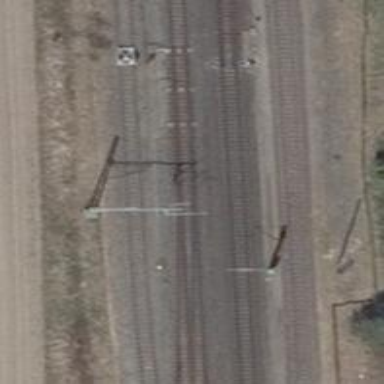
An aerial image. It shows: Railway switch with the turnout pointing to the right.